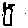
Label: sun